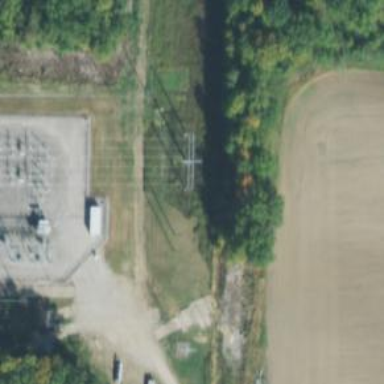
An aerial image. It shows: Power tower.